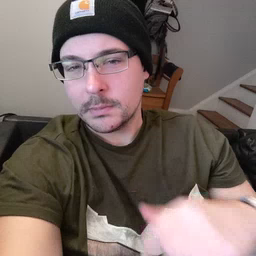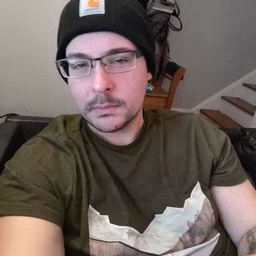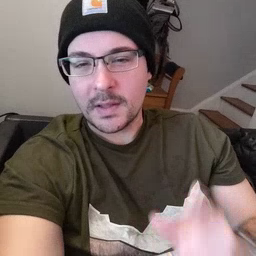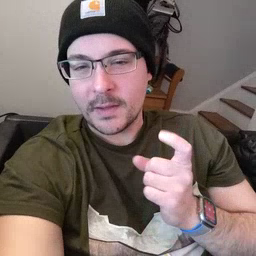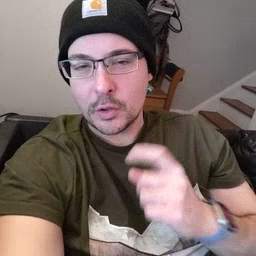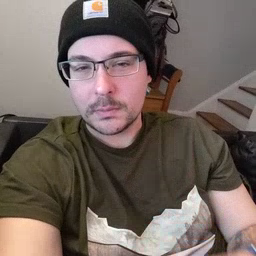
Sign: finger